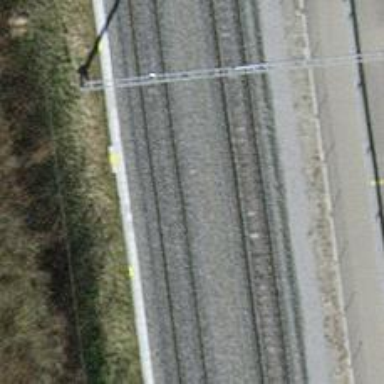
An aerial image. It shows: Railway bridge with electrified tracks and single rail.